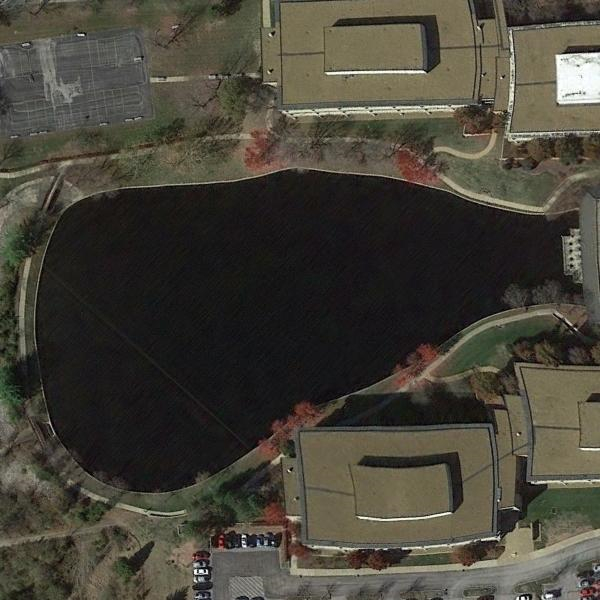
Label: Pond